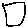
Label: square